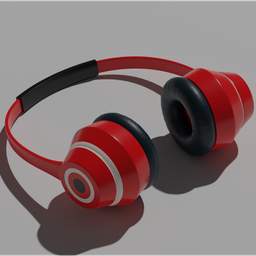
Label: electronics